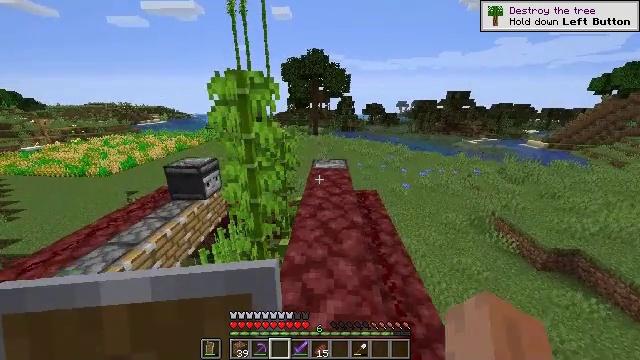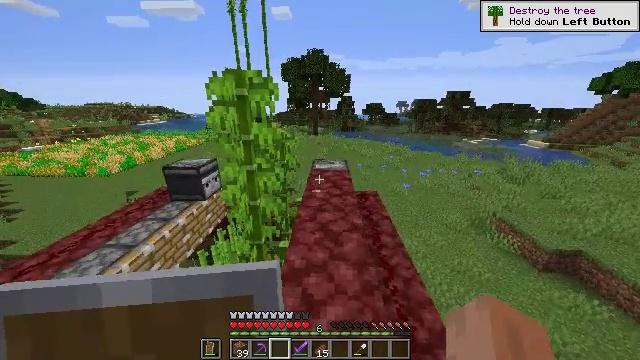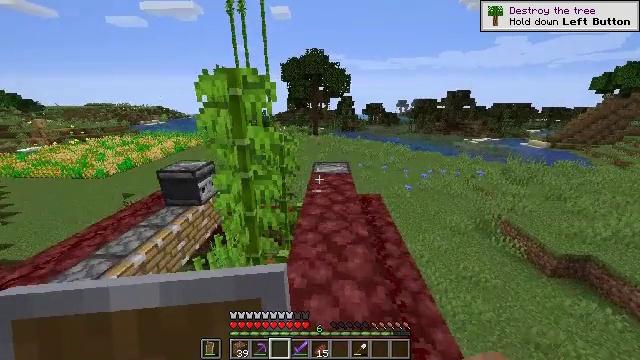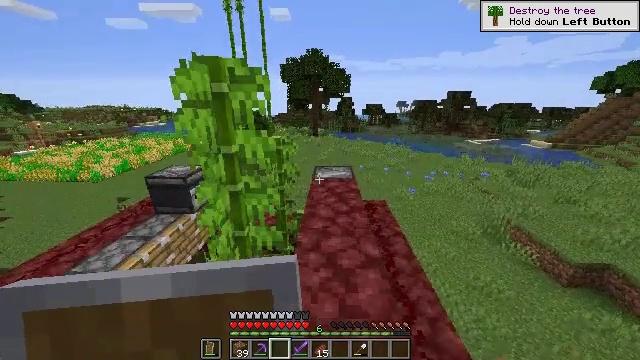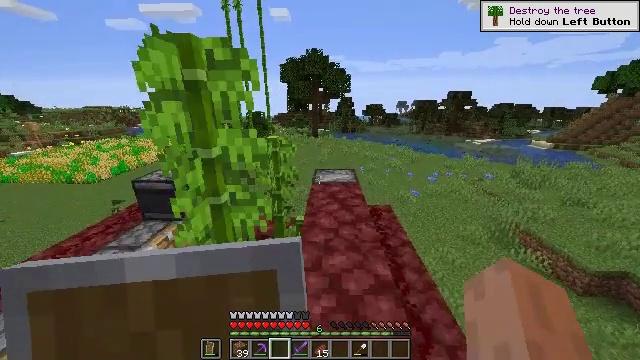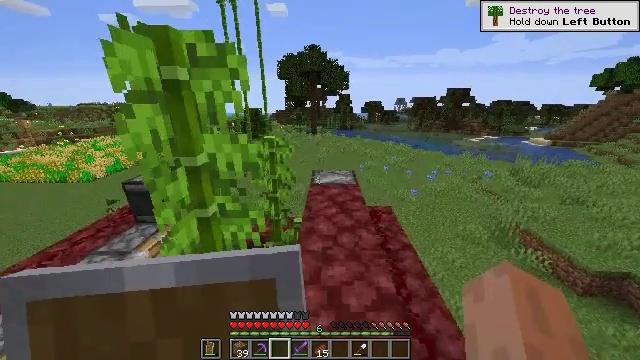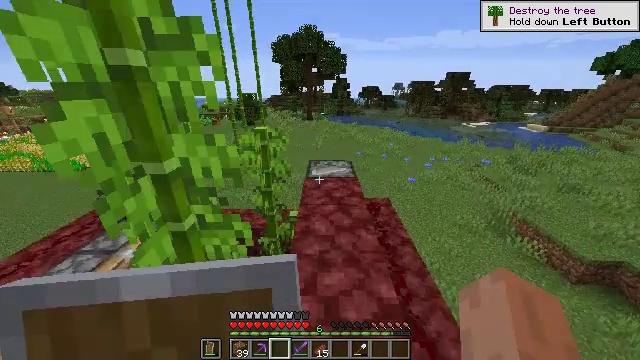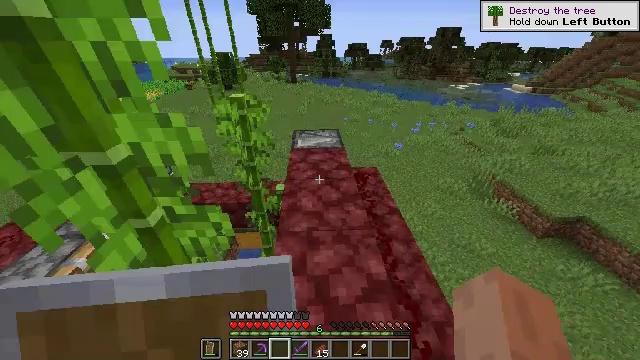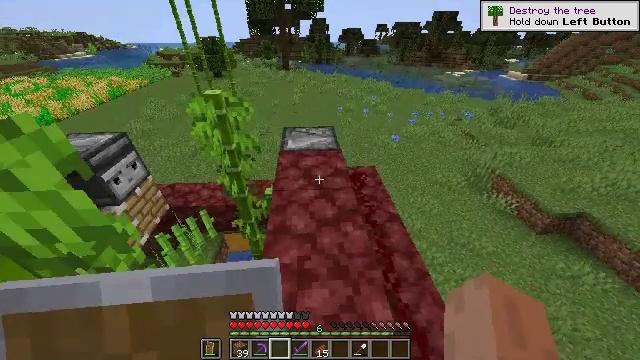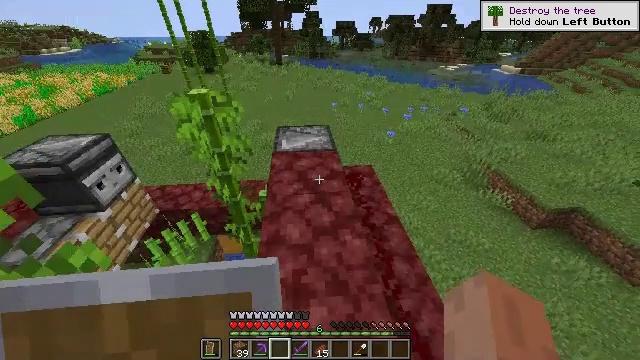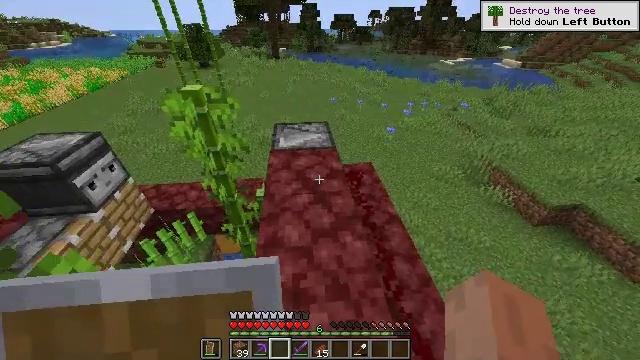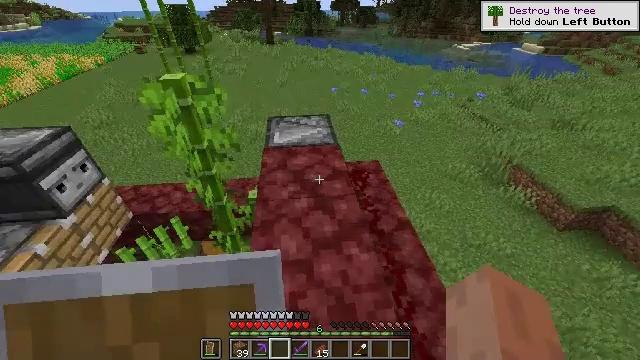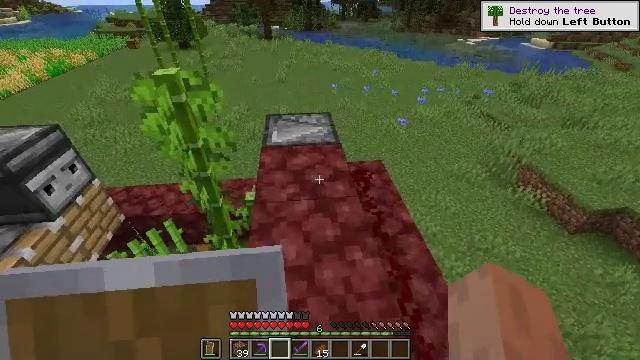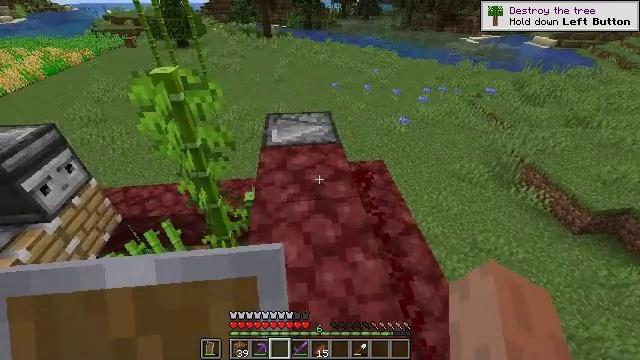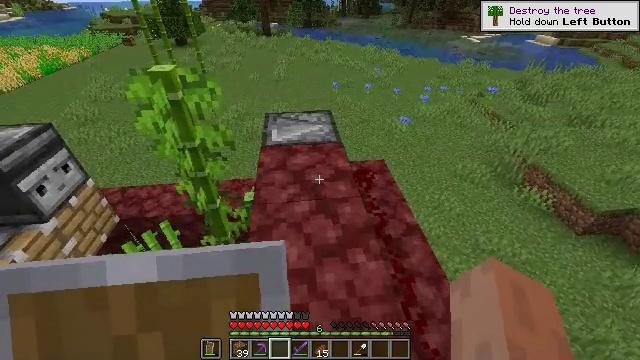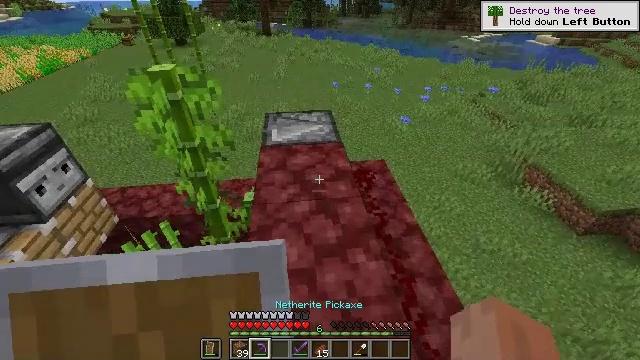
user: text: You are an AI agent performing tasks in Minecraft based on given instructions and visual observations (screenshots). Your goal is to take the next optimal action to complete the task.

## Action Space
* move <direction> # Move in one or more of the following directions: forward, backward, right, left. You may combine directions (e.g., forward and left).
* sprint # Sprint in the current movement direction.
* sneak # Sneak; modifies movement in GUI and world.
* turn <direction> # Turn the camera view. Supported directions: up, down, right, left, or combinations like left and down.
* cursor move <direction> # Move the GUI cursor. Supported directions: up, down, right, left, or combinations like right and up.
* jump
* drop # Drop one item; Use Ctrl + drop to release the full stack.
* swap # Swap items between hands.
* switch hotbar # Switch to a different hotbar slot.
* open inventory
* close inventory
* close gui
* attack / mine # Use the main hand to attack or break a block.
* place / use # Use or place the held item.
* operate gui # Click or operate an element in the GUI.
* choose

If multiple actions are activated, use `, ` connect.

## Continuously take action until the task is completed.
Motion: motion action
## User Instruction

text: Collect the observer.
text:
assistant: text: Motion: move forward
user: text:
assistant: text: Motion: move forward
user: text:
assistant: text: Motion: move forward
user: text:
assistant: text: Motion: move forward
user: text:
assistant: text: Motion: move forward
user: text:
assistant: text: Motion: move forward, turn down
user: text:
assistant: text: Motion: move forward, turn right and down
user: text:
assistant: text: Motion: move forward, turn right and down
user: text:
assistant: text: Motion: turn right and down
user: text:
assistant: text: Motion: no_op
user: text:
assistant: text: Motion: no_op
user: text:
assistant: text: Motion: no_op
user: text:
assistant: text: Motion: no_op
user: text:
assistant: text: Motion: no_op
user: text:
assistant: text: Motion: no_op
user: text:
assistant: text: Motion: no_op
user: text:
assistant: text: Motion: move forward
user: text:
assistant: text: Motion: move forward
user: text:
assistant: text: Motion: move forward
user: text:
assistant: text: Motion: move forward
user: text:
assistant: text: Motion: move forward
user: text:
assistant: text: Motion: move forward
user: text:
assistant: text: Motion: move forward, turn left and down
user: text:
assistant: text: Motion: move forward, turn left and down
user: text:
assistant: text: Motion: move forward, turn left and down
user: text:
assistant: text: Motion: move forward and move right, turn left and down
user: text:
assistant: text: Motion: move forward and move right, turn left and down
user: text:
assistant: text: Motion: move forward and move right, turn left and down
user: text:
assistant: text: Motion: move forward and move right, turn left and down
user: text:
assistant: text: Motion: move forward and move right, turn left and down